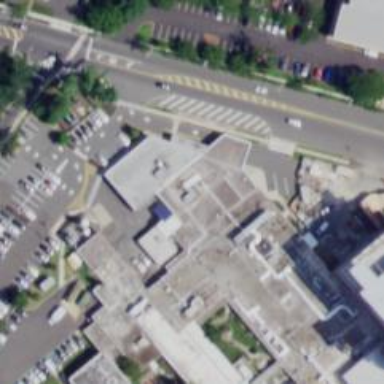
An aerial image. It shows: Entrance designated for emergency ward.